Question: I am having difficulty centering the content of my web page. Currently it looks like this on my mobile device:

I wish to center all the content of this page on the screen and have the width fill the page.
My HTML is as follows:
'''
<html>
<head>
<link rel="stylesheet" media="screen and (max-device-width: 799px)" type="text/css" href="stylesheet_small.css" />
<link rel="stylesheet" media="screen and (min-device-width: 800px)" type="text/css" href="stylesheet_large.css" />
<div class ="container_header">
<div class="header">
<div class="nav">
<a href="index.php" class="body">HOME</a>.....etc.
</div>
</div>
</div>
</head>
<body>
<p id="content">
<div class="container_top">
<div id="logo"><img border="0" src="images/introspect_logo_container.png" alt="INTROSPECT PICTURES" align="center"></div>
</div>
<div class ="container_body">
<br><div class ="current_page"><b>INTROSPECT</b> HOME</div>
<hr>
....
<div id="featured_pic"><img border="0" src="images/index_fliers.jpg" alt="FLIERS" align="center"></div>
</div>
</p>
</body>
<div class="footer">
....
</div>
</html>
'''
The CSS for 'stylesheet_small' is shown below:
'''
body {
text-align: center;
}
.header {
width:auto;
text-align: center;
padding:10px;
border-radius: 5px;
}
.container_top {
text-align: center;
width:auto;
border-radius: 5px;
}
.container_body {
text-align: center;
width:auto;
padding:10px;
border-radius: 5px;
}
#logo {
width: auto;
}
#featured_pic {
width: auto;
}
'''
I have center-aligned the text and images and set the widths of each class to 'auto'. What else do I need to do? Thanks.
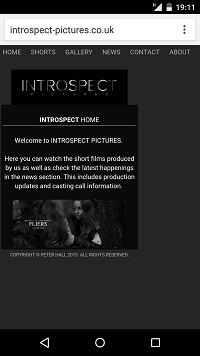
Answer: Try adding
margin: 0 auto;
to the divs you want centered
Also, your navigation bar is (container_header) is too wide for smaller viewports and pushing your layout out of whack. Take a look at collapsing the navbar for smaller devices to avoid this.